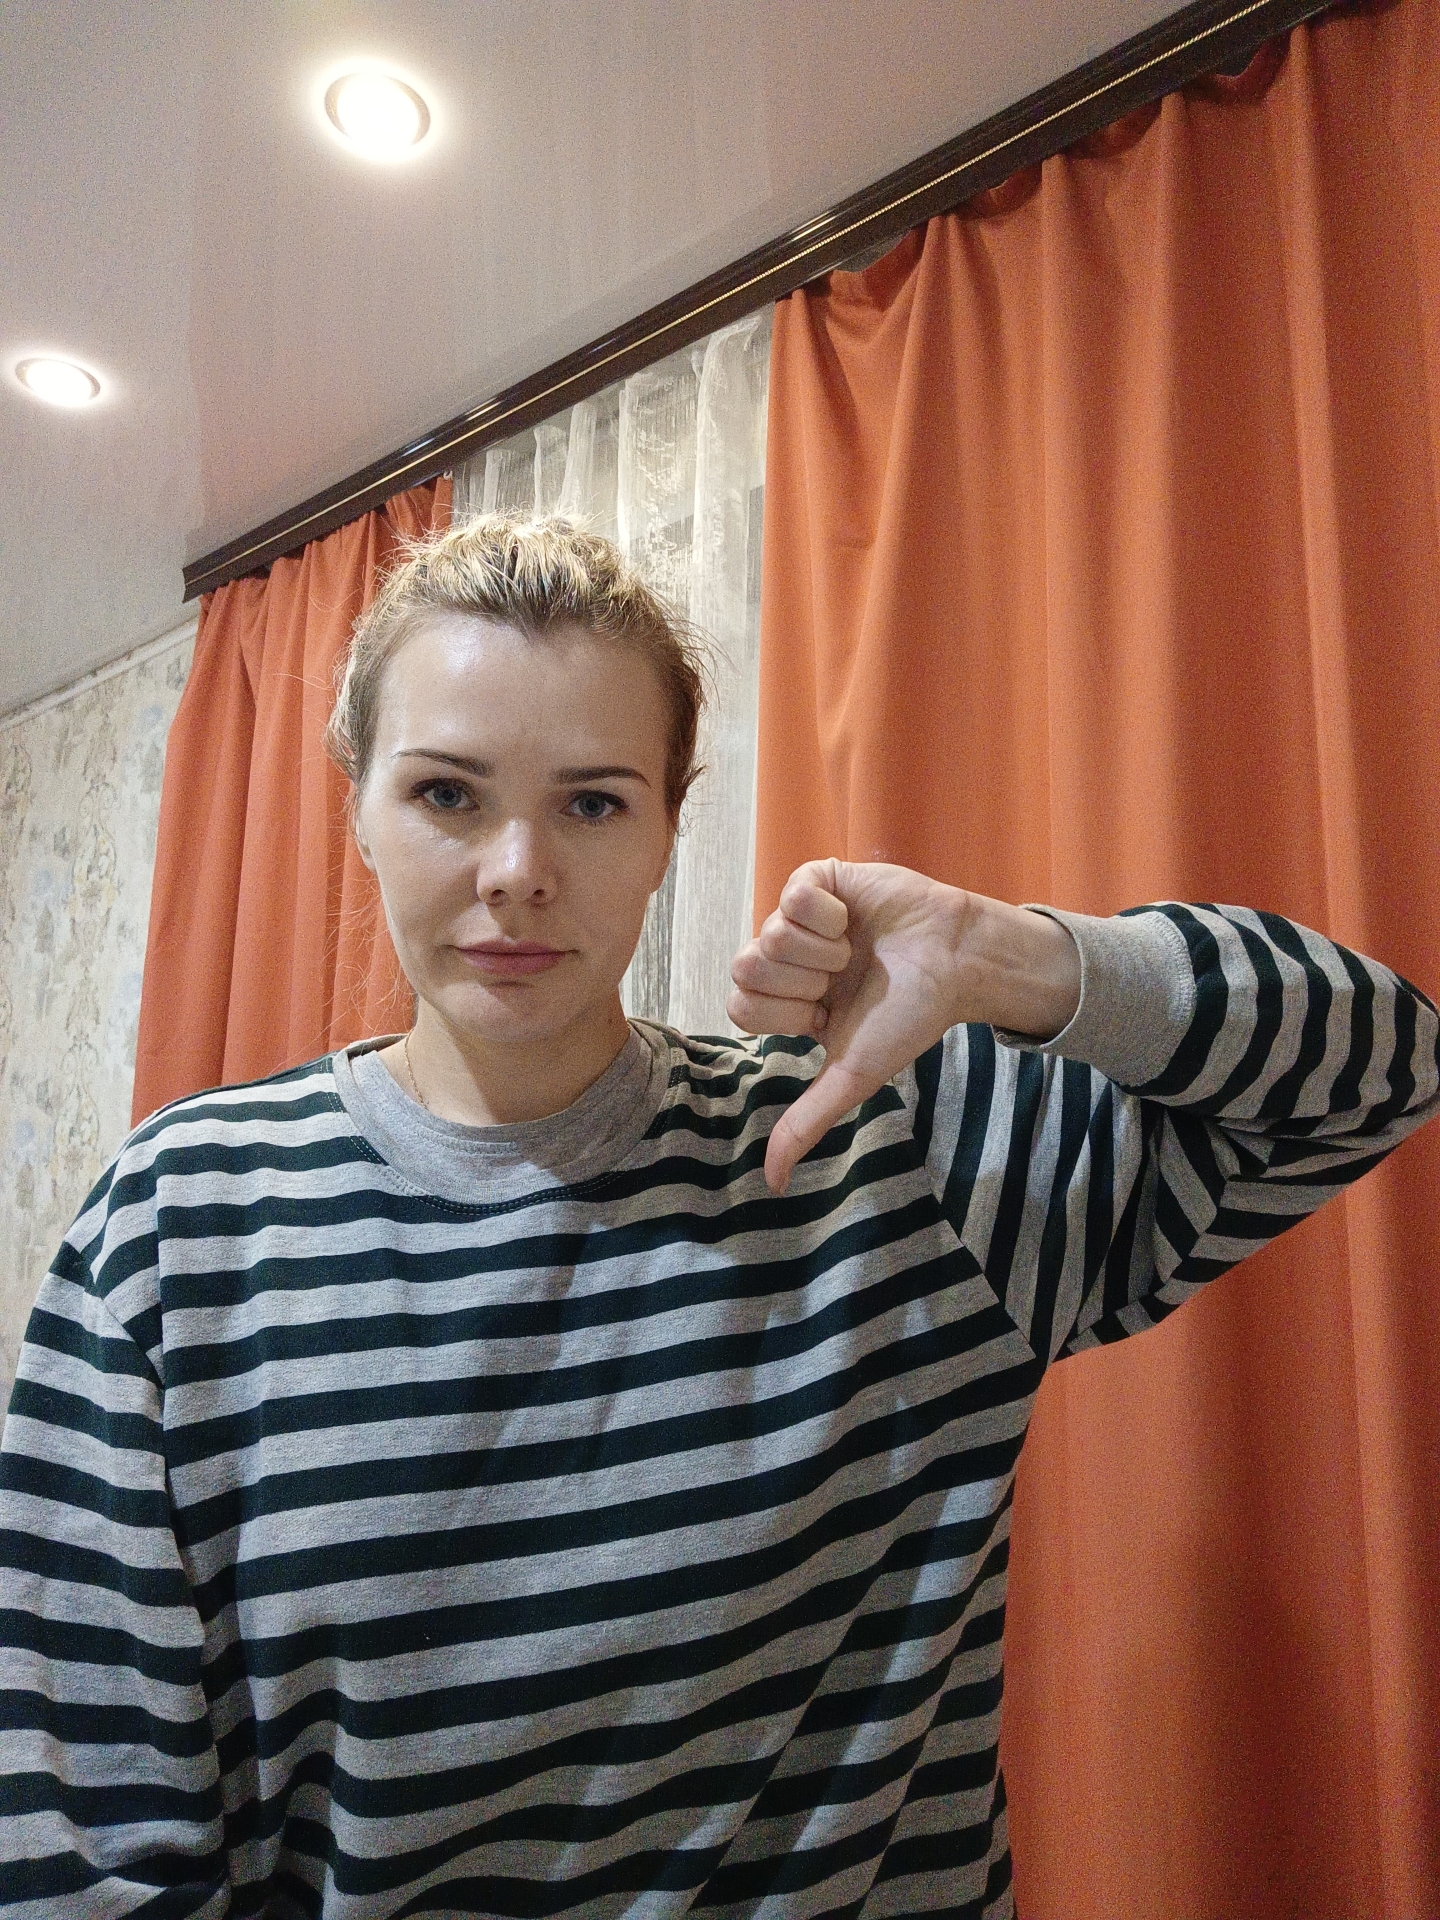
Label: clear